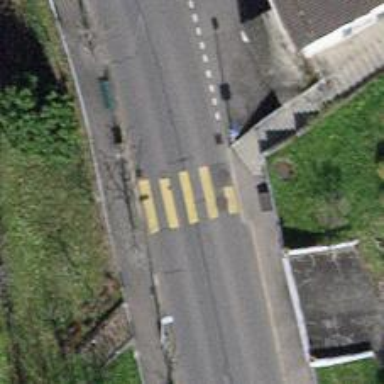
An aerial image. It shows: Zebra crossing on the road.